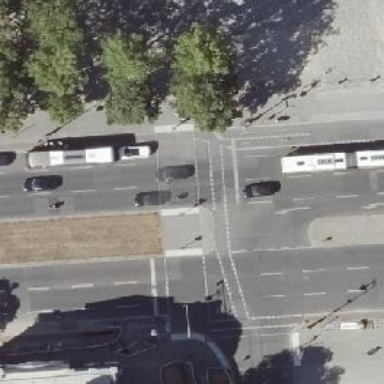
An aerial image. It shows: Footway crossing equipped with traffic signals.